Question: In my project I use <URL> codec, which is said to output data in the 'YUV 4:2:0 planar' format. After decoding I get with 'width * height * 1.5' elements, which, when displaying, looks like this image:
<URL>
Why there are four areas below the main one (which contains Y - responsible for grayscale - elements ), instead of two, like on my second picture? Is that mean that the format is different or am I wrong and my world just collapsed?
I thought that the resoult should have looked like this:

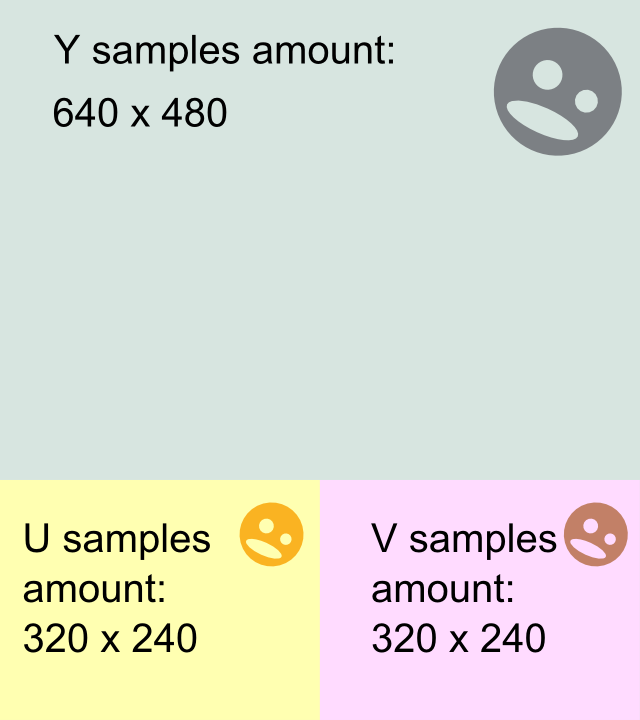
Answer: It is exactly the way you assume. You are just overlooking that there are half as many U and V pixels across the width of the image. So the even numbered lines of U data are on the left, the odd numbered ones on the right. Followed by the V data.
To get it arranged the way you want to look at it, the decoder would have to interleave the U and V data. It doesn't do that. Just don't start looking at the image until you converted to RGB :)